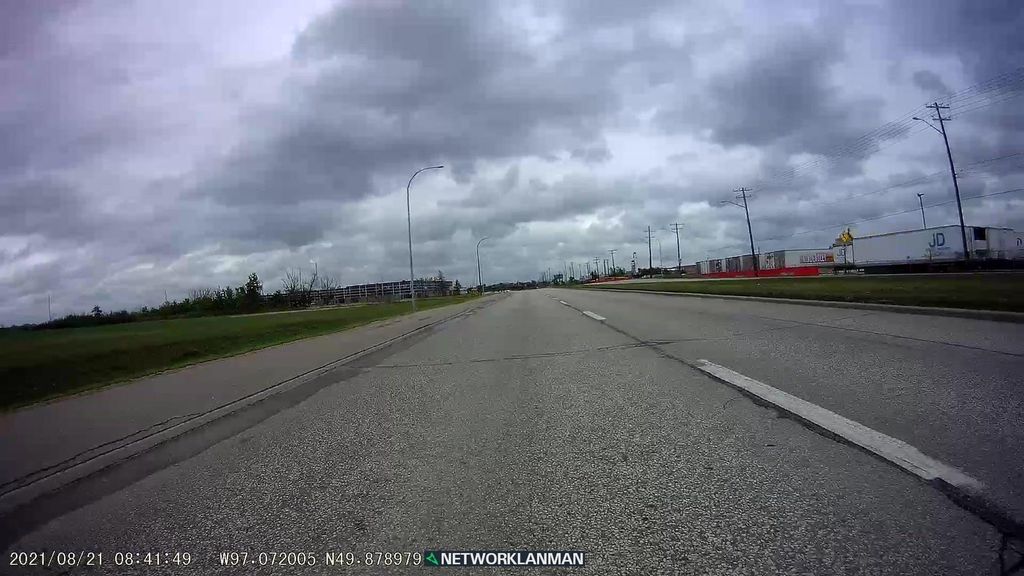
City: winnipeg